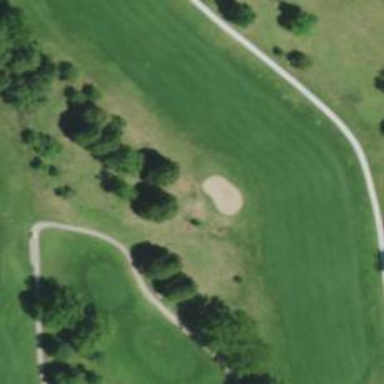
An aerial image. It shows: Grassy area designated as golf fairway.